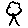
Label: tree